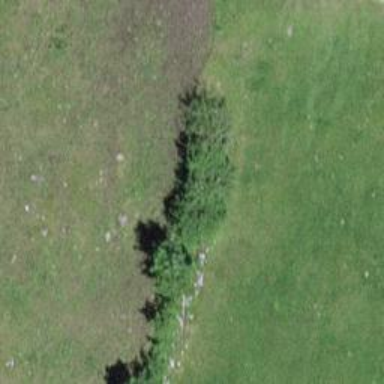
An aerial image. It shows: Dry stone wall barrier.